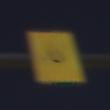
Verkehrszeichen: AnkuendigungOderFortsetzungUmleitungOhnePfeilsymbol
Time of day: Midday
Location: Outdoor (Nature)
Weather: Clear
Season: NotSpecified
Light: Natural